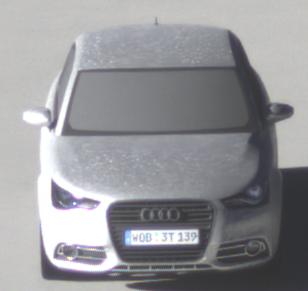
Make: Audi
Model: A1 Sportback 1.2 TFSI
Detailed model: A1 (8X) Sportback
Model produced from: 2012/03
Model produced until: 2014/11
Doors: 5
Color: white
Road condition: dry road
Daytime: morning or afternoon
Contrast: high contrast